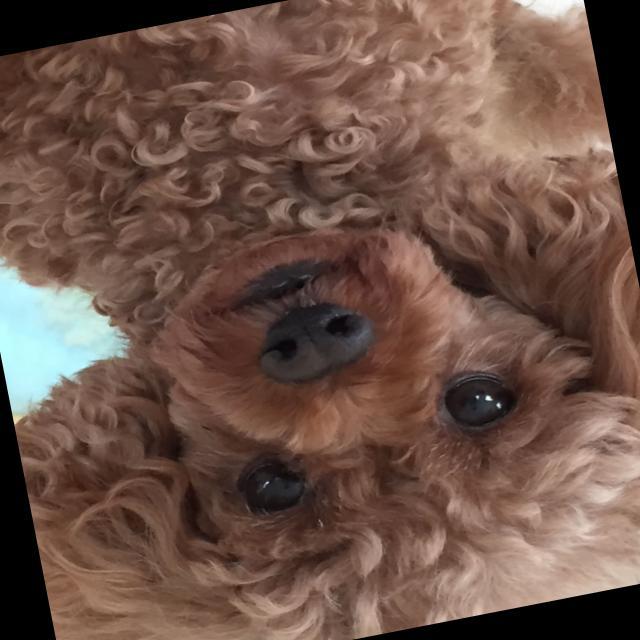
Healthy canine skin — no visible lesions, inflammation, or abnormalities. The skin and coat appear normal.